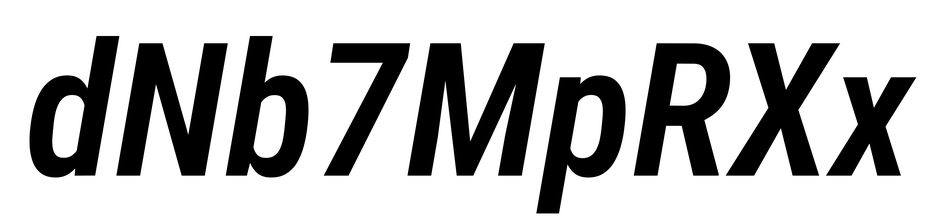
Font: Roboto-Italic_Condensed_SemiBold_Italic